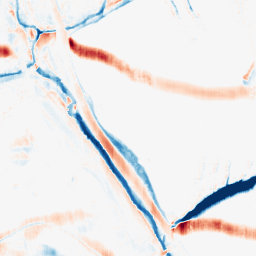
Category: morphological
Decomposition family: morphological_rect
Decomposition parameters: operation: average
width: 5
height: 20
Upsampling method: linear_exact
Upsampling parameters: scale: 8
Upsampling scale: 8